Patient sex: F
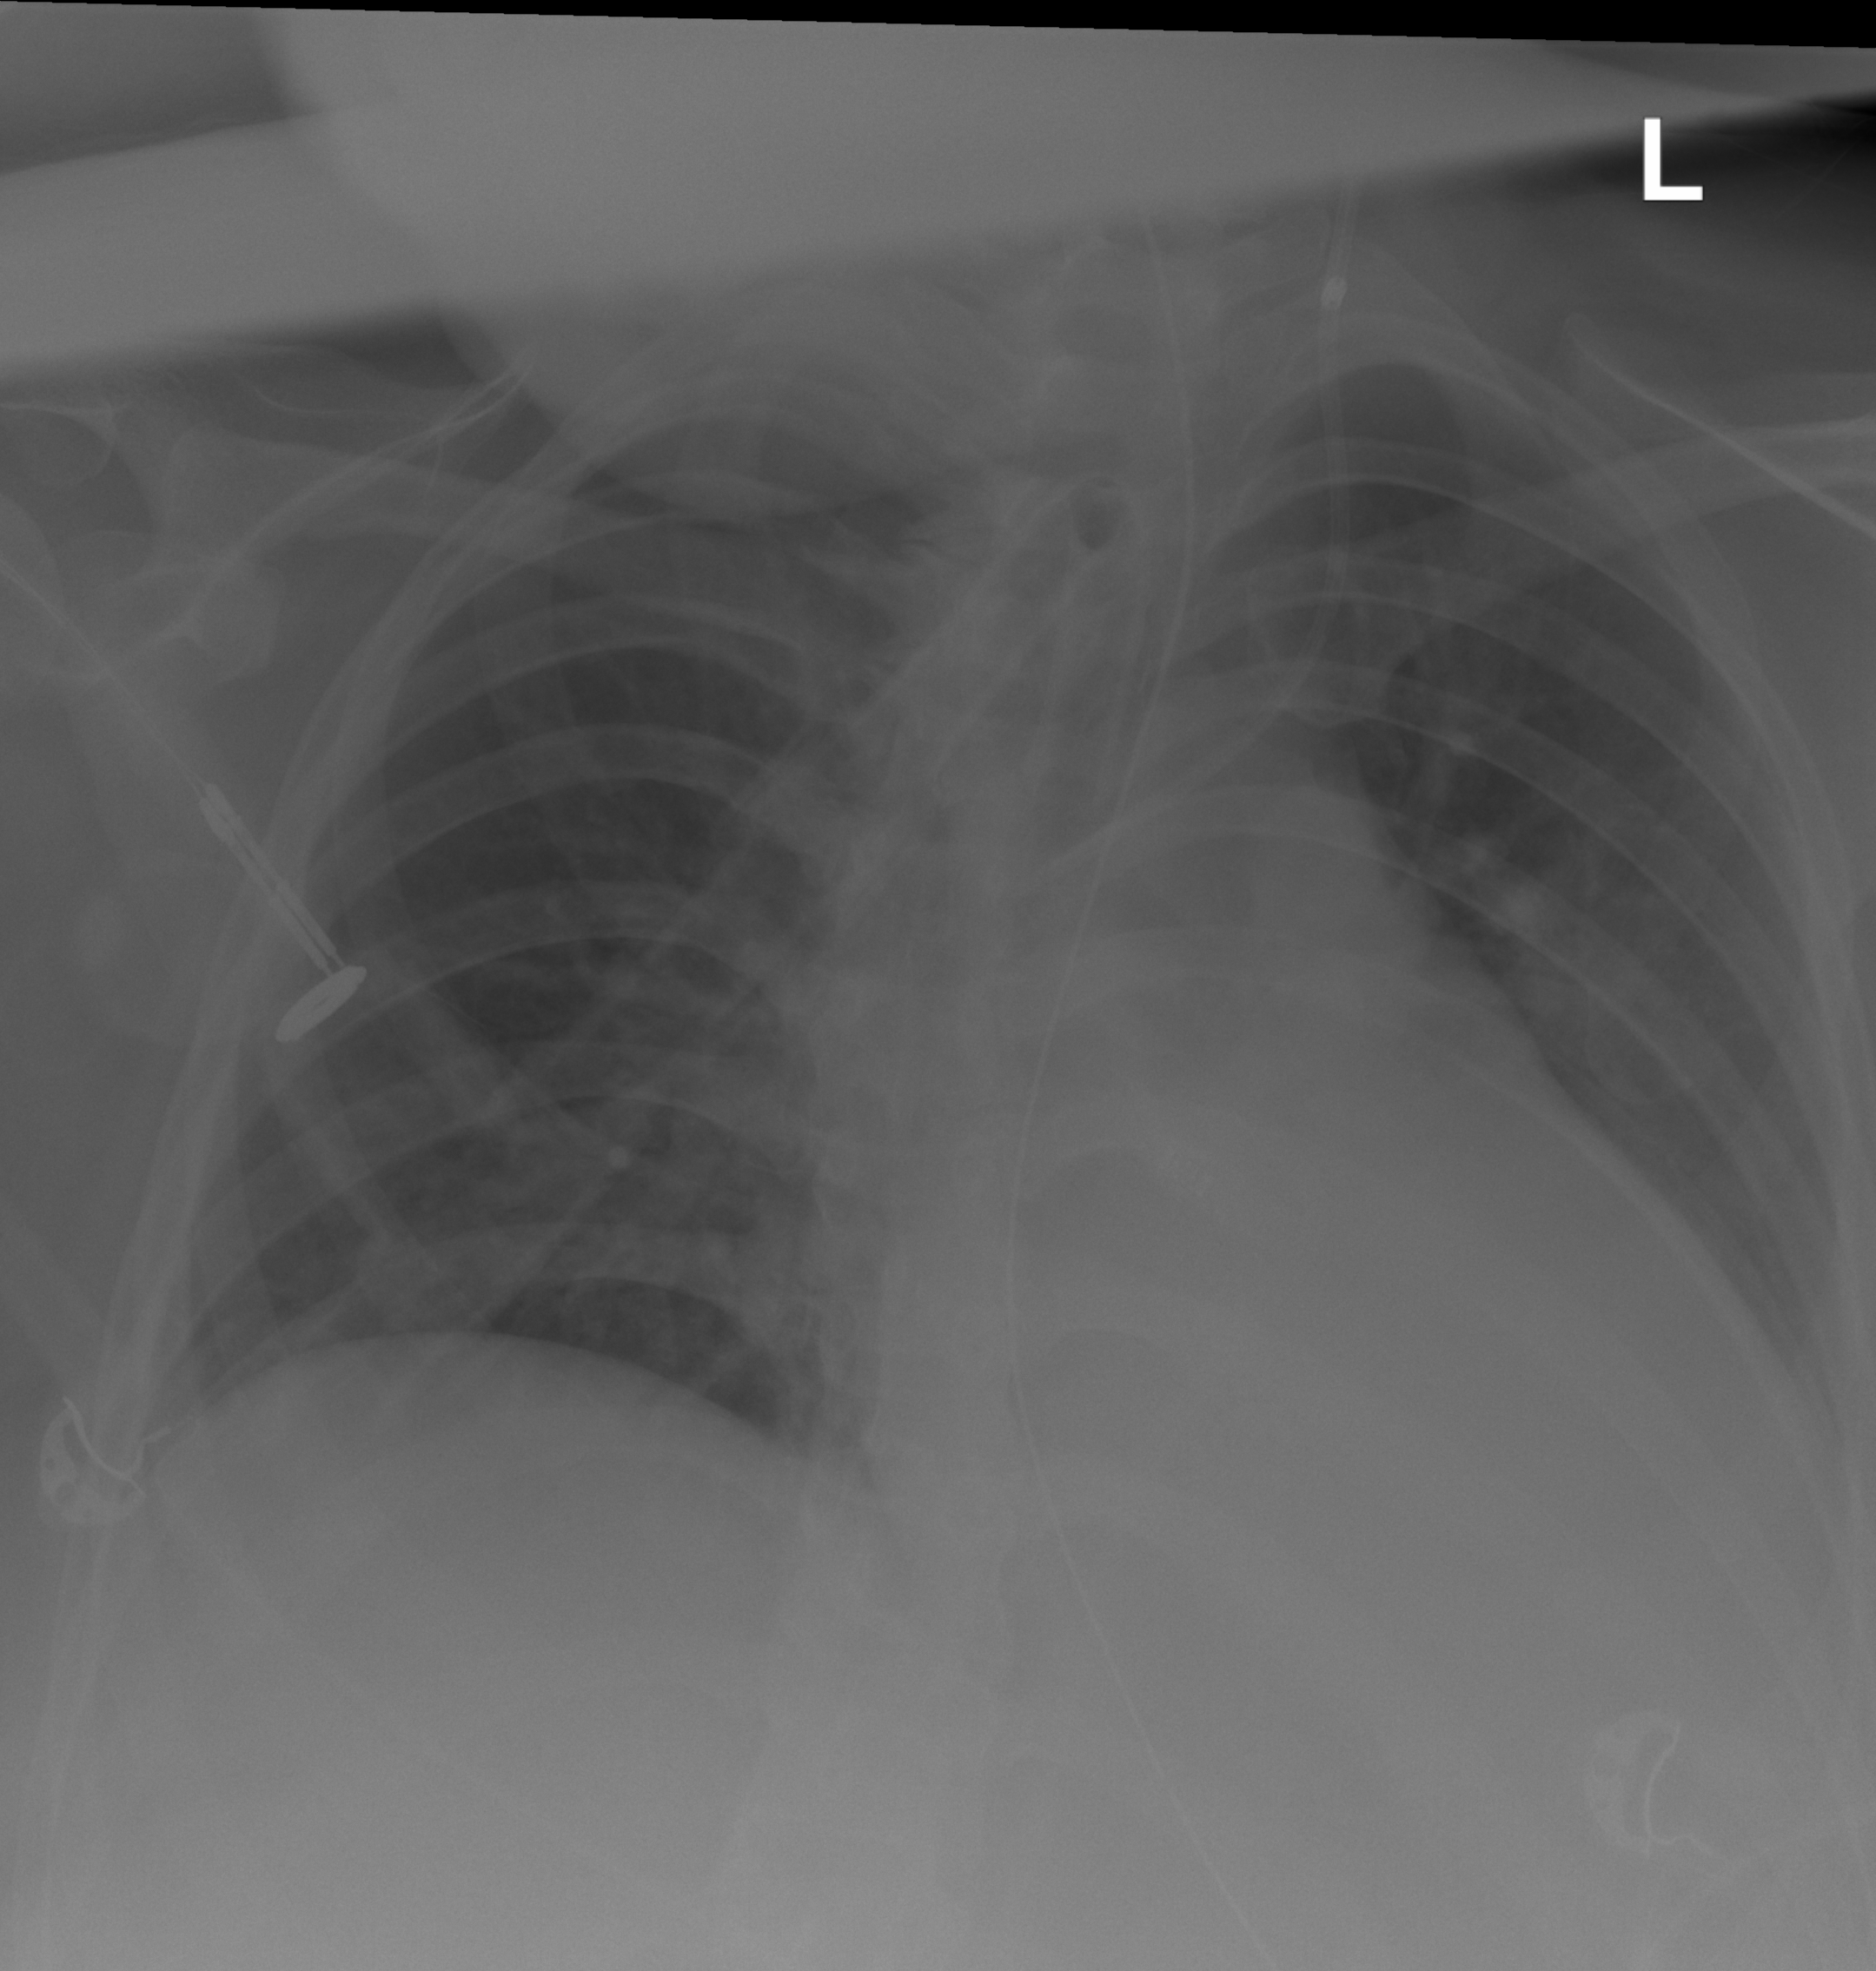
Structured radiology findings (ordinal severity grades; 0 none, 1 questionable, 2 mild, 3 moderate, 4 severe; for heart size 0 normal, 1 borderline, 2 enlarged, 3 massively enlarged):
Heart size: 2
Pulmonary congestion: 1
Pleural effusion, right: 0
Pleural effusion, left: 0
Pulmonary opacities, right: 0
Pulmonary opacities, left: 0
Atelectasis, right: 0
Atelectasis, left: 0